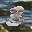
Label: 3